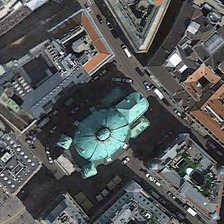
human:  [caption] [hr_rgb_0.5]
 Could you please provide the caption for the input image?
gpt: the main building of the church is bright blue, with a variety of other buildings surrounded .

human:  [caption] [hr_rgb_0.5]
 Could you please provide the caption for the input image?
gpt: many buildings are around a church .

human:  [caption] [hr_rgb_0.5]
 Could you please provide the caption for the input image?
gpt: the main building of the church is bright blue, with a variety of other buildings surrounded .

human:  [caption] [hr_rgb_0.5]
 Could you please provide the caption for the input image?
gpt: many buildings are around a church .

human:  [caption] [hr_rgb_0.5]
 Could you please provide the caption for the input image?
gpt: many buildings are around a church .